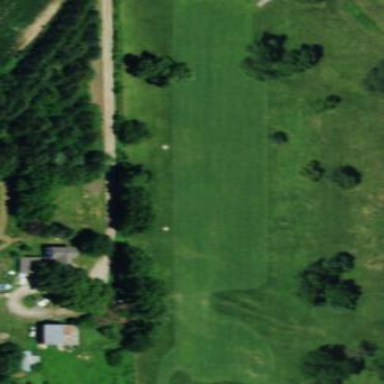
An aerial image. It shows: Golf fairway in the image.